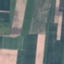
Land use / land cover class: AnnualCrop